Field crop: tomato
Growth stage: 1
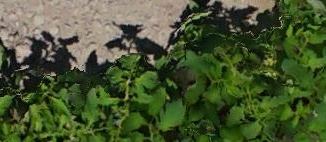
Species: tomato